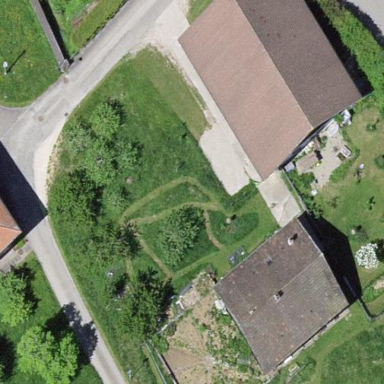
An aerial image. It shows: Farm auxiliary building.